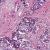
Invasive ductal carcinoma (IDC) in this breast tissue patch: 1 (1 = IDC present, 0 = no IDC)